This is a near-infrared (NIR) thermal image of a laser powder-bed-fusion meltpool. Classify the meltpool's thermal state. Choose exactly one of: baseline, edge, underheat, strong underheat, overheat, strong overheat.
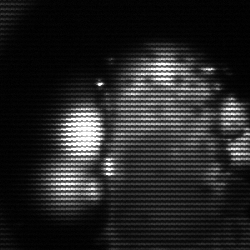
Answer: strong underheat